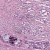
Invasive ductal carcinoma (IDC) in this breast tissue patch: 1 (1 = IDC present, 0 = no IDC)